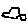
Label: car